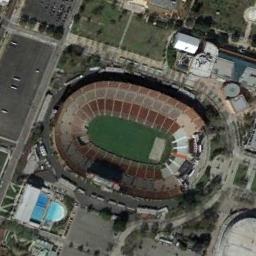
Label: stadium